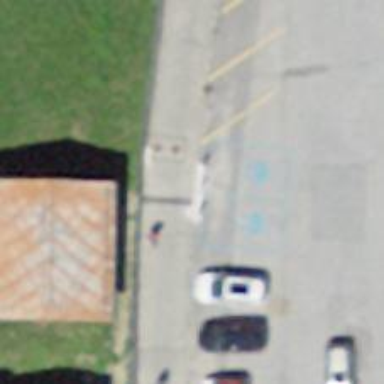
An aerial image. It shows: Charging station.